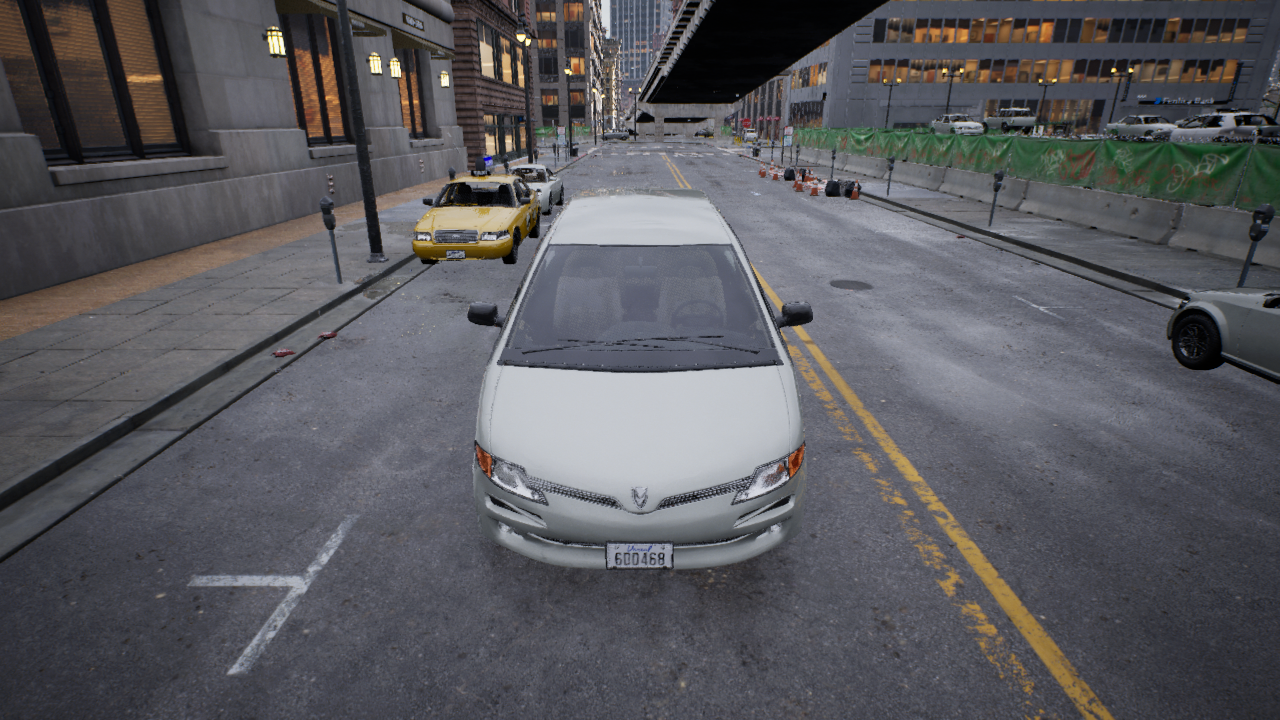
Venue: downtown
Lighting: clear day
Vehicle rig: minivan